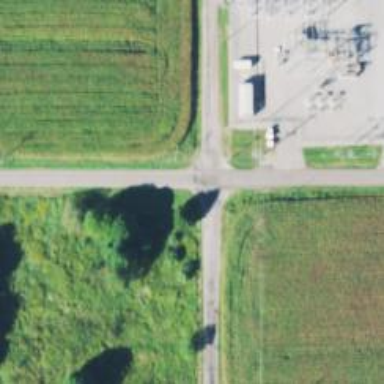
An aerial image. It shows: Minor distribution substation.